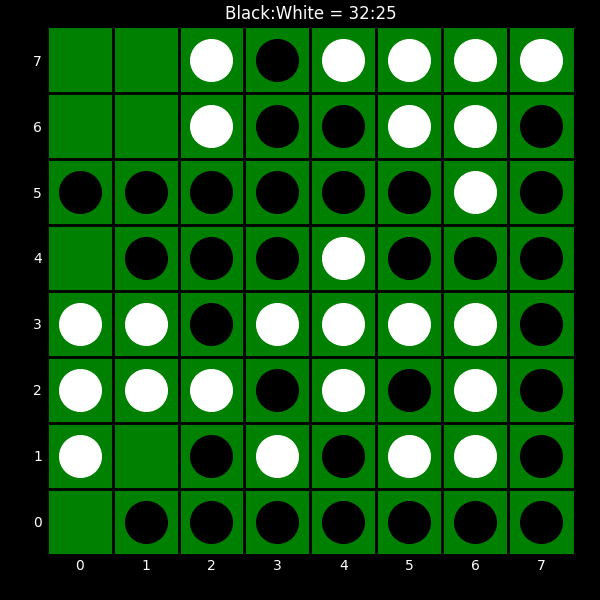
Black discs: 32
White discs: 25